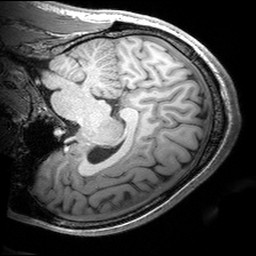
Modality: T1w
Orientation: sagittal
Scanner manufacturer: siemens
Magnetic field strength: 3 T
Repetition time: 2.53 s
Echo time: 0.00299 s